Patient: sex M, age 47
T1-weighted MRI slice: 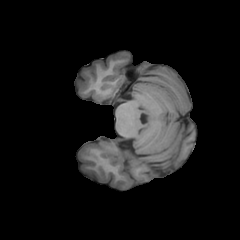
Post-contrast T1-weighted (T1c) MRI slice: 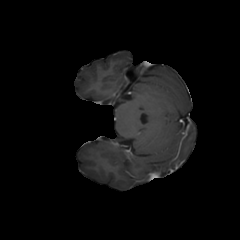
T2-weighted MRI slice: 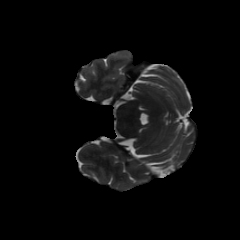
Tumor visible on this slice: no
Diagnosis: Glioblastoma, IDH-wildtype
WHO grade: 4